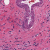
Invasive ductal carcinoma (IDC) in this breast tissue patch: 1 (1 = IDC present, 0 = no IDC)